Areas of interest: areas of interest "Swimming Pool"
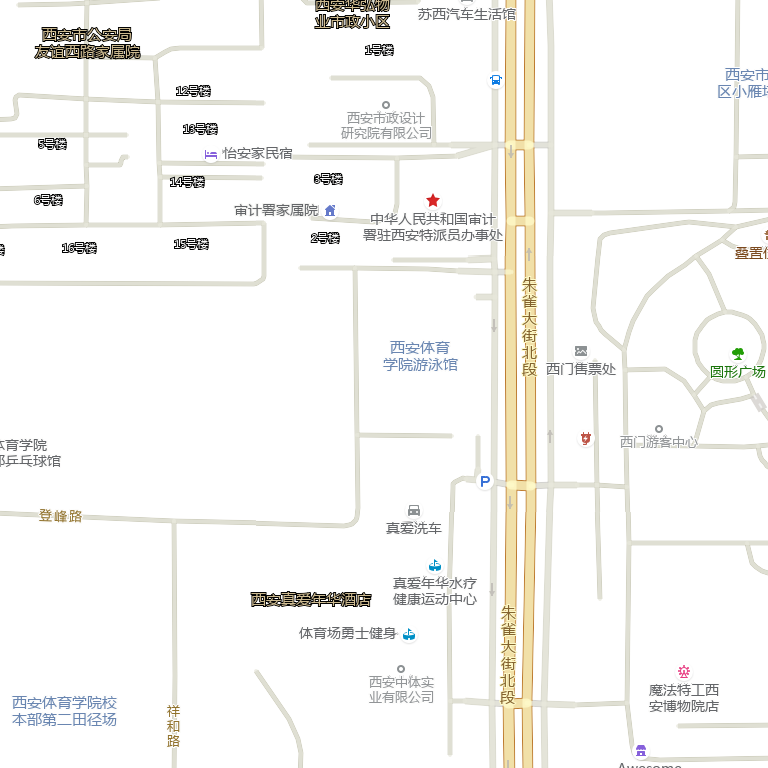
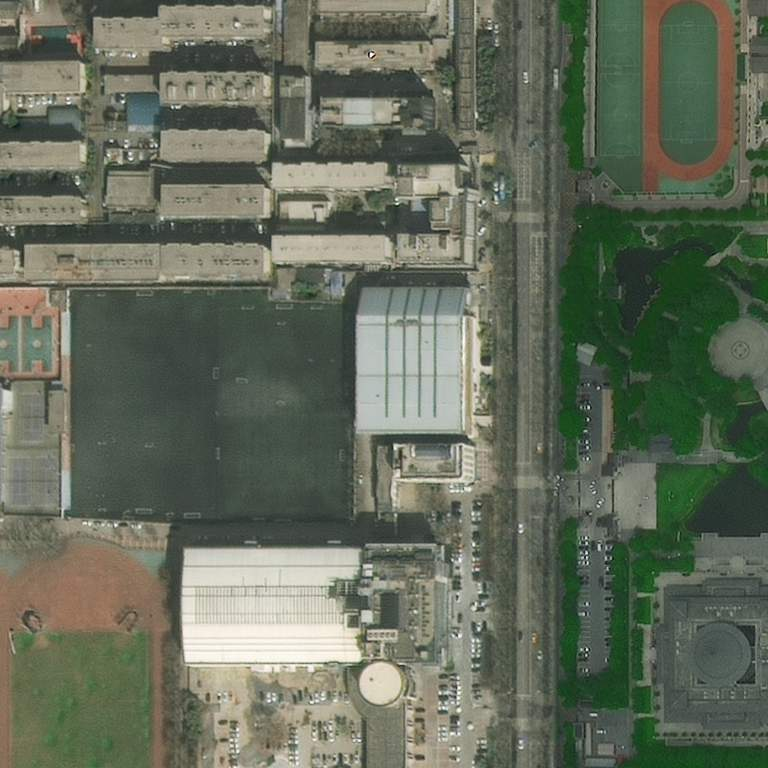